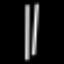
Label: line